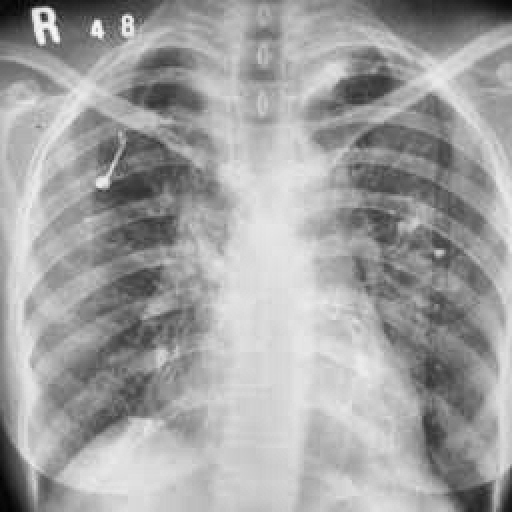
Finding: TUBERCULOSIS